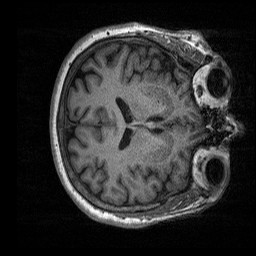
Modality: T1w
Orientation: axial
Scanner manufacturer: siemens
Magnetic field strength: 3 T
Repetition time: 2.3 s
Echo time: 0.00226 s